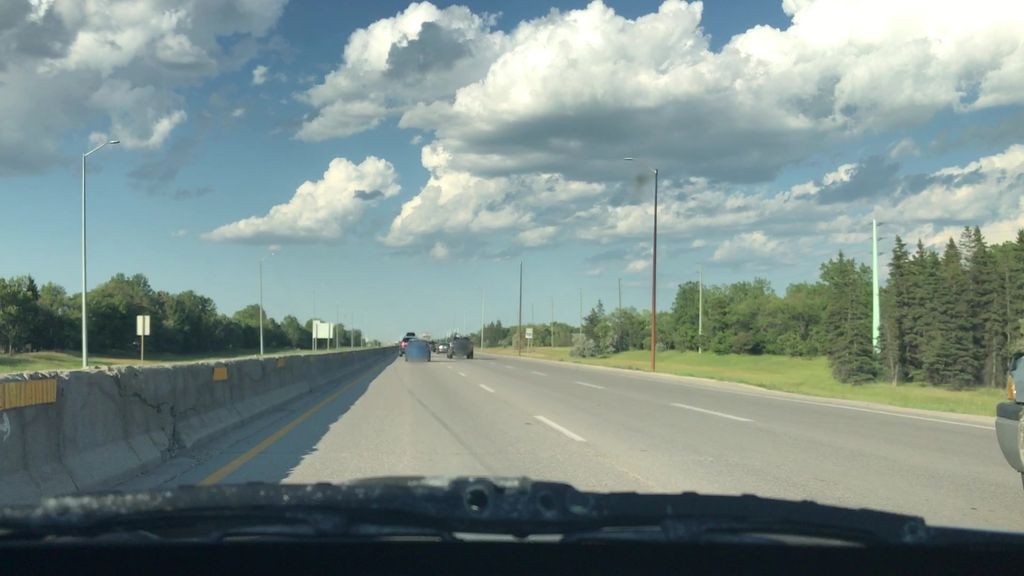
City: winnipeg